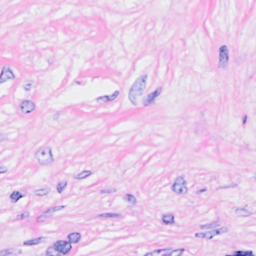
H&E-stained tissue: Breast